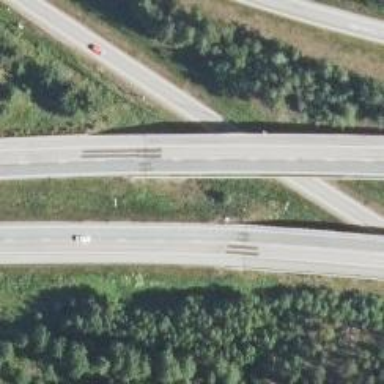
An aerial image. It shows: Asphalt bridge over motorway.